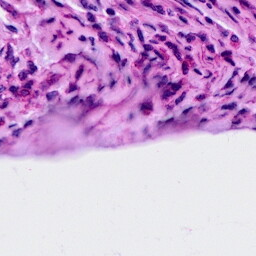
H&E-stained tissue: Cervix